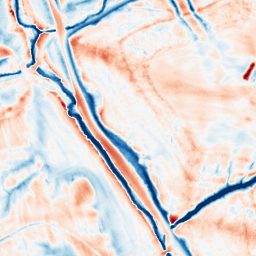
Category: edge_preserving
Decomposition family: guided
Decomposition parameters: radius: 8
eps: 0.001
Upsampling method: bilinear
Upsampling parameters: scale: 2
Upsampling scale: 2